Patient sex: M
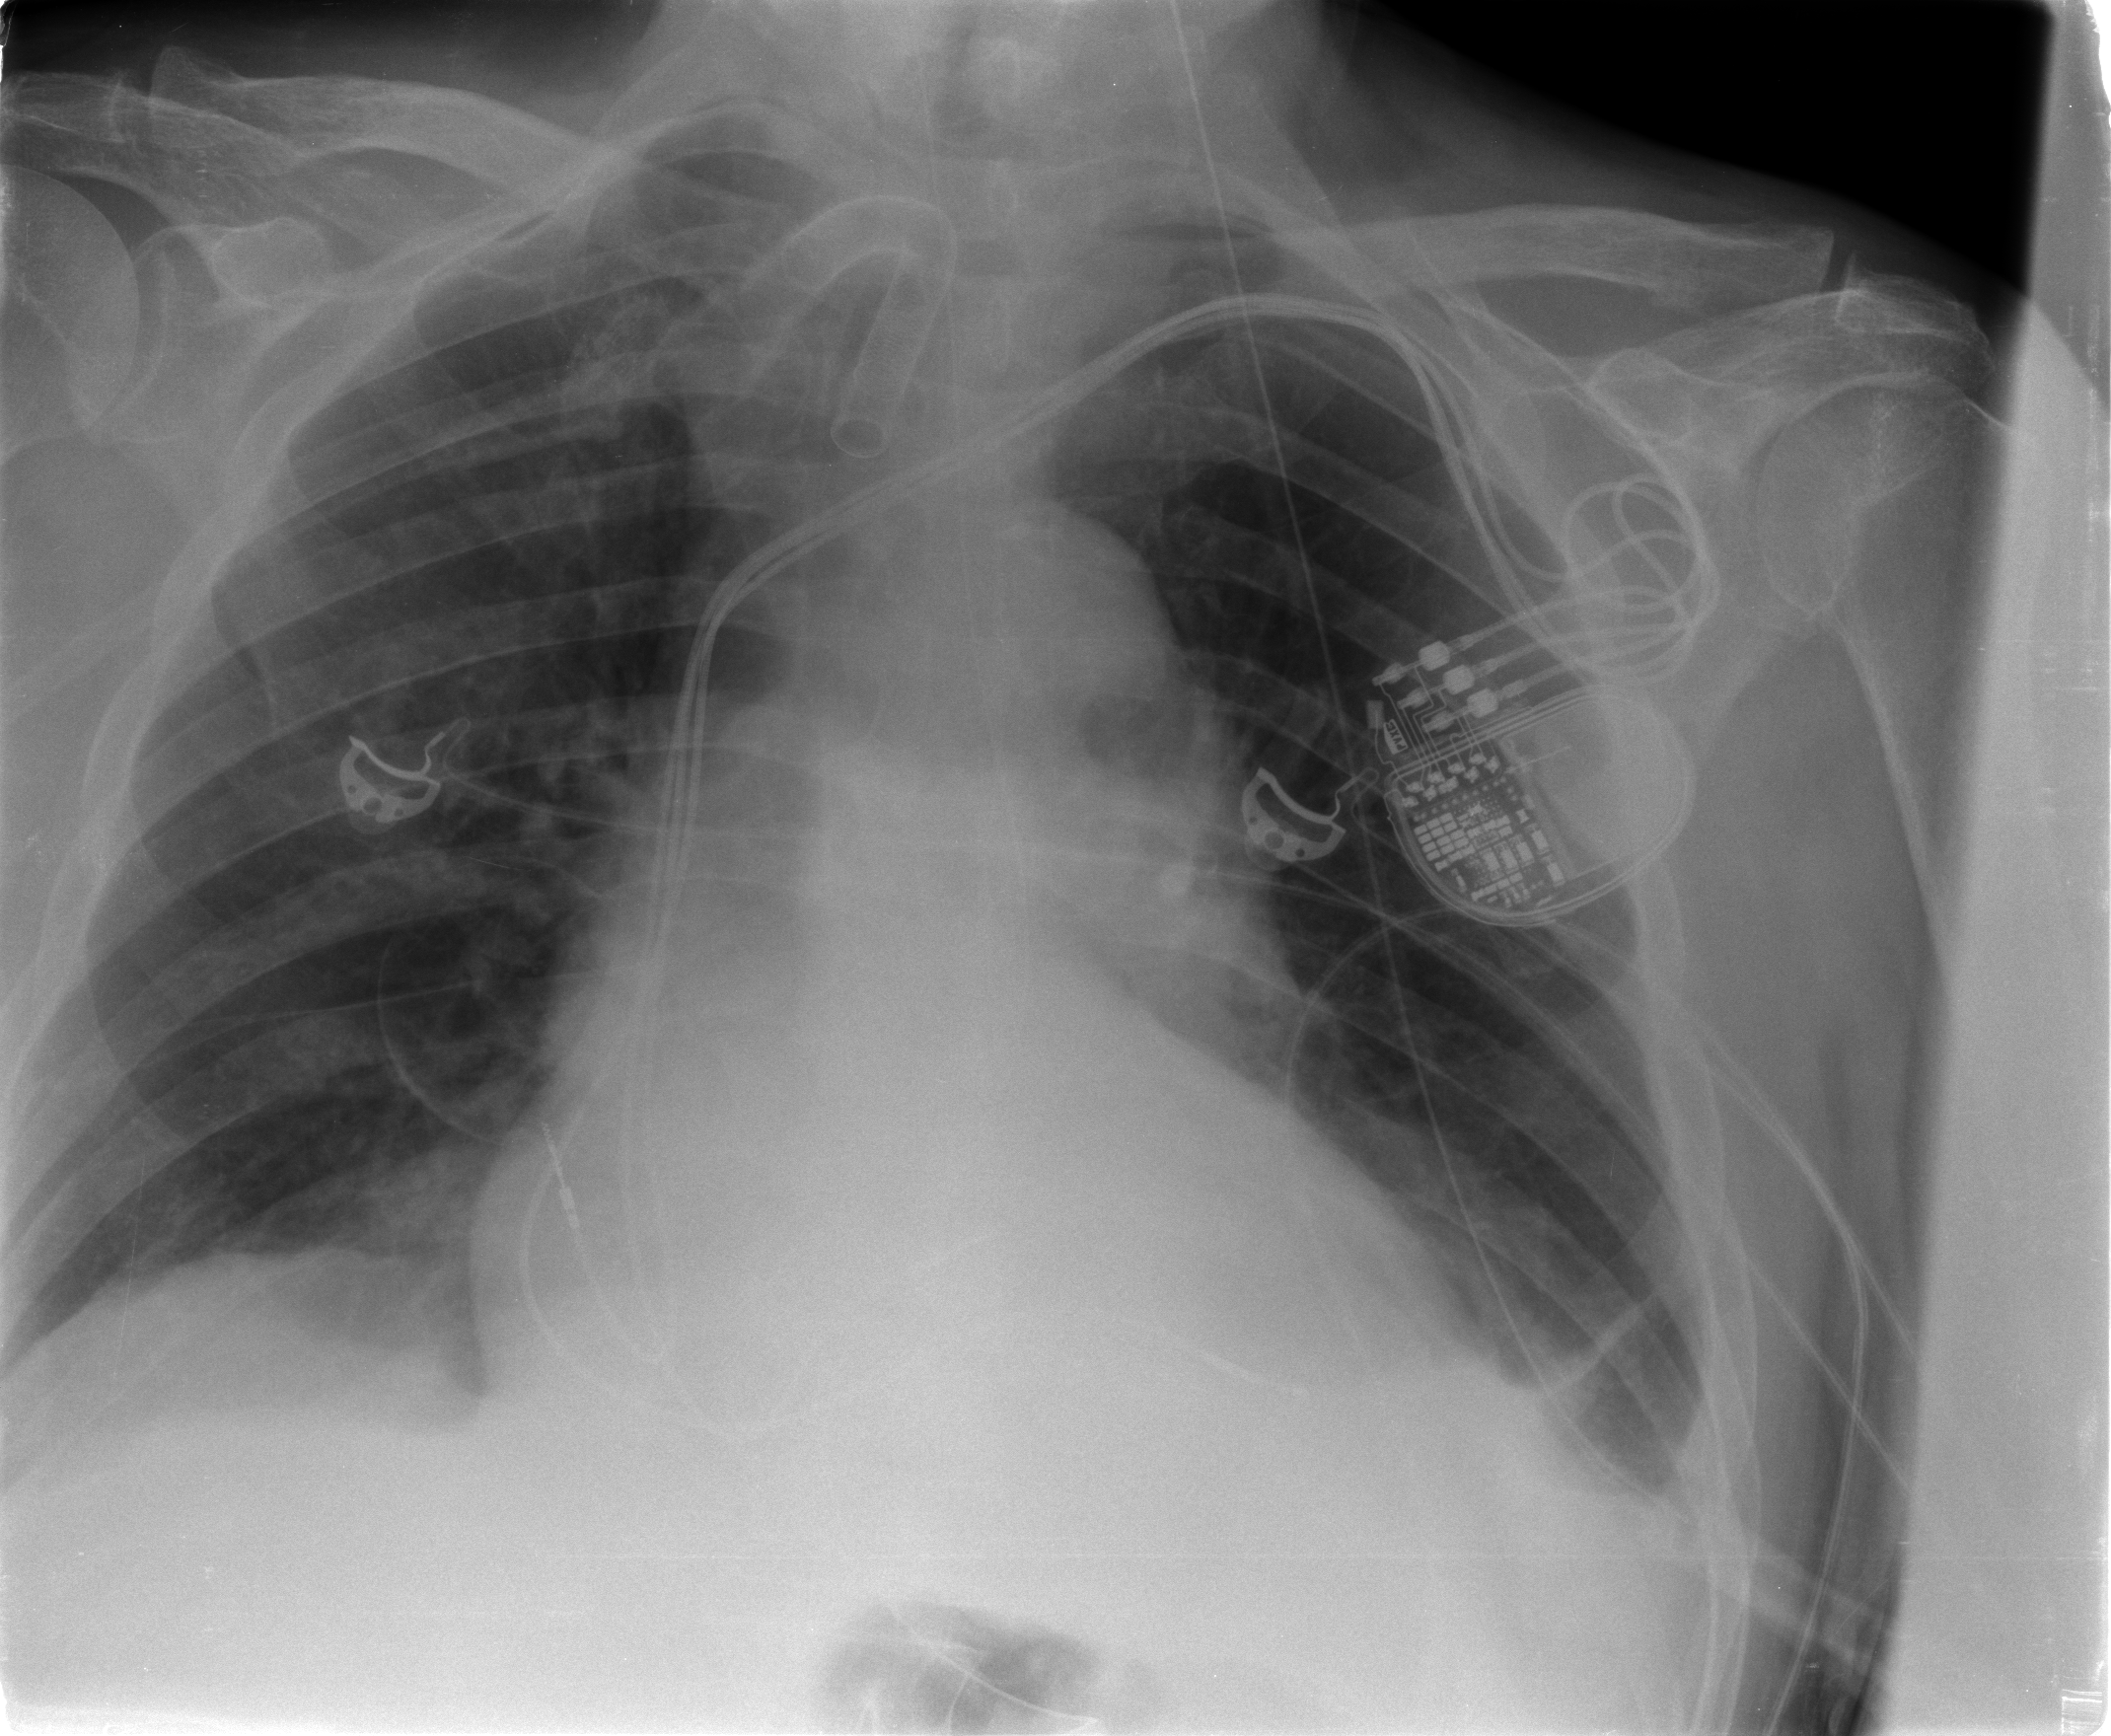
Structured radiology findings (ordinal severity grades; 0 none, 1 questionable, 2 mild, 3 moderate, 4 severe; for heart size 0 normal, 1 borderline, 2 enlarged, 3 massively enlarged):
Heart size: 2
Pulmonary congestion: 1
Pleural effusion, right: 0
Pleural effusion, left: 2
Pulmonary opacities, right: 0
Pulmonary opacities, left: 0
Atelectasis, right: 0
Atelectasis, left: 2